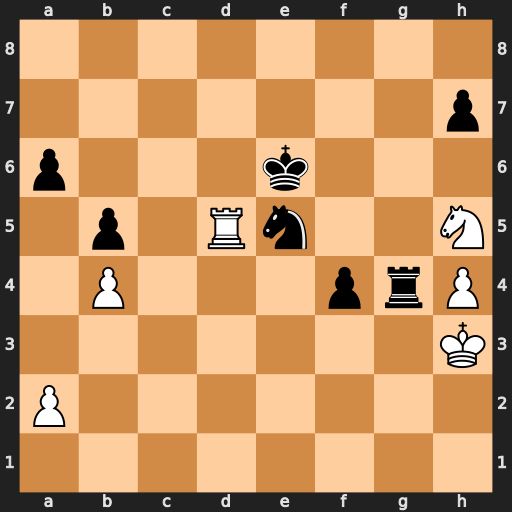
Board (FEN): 8/7p/p3k3/1p1Rn2N/1P3prP/7K/P7/8
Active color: w
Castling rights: -
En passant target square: -
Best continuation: Rxe5+ Kxe5 Kxg4